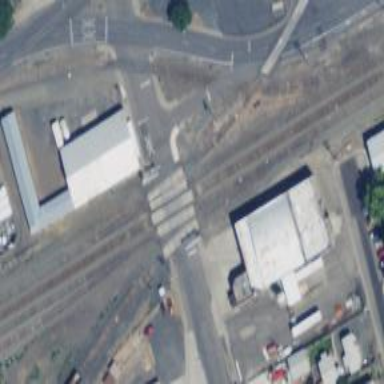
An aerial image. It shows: Level crossing along the railway.